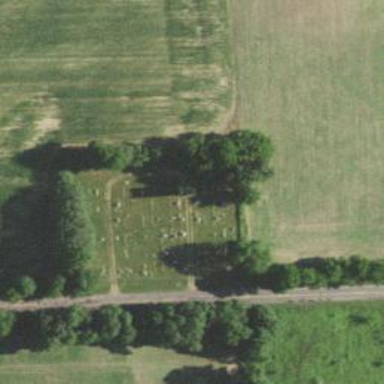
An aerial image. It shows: Cemetery.